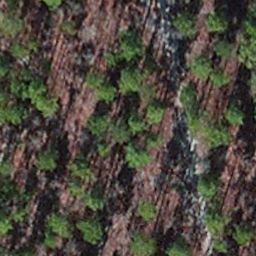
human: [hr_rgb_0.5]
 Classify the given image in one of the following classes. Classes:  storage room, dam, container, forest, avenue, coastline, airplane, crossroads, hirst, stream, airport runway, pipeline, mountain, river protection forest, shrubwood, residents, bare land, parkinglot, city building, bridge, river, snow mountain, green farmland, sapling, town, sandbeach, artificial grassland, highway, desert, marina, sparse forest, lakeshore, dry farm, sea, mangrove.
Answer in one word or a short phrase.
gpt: sapling